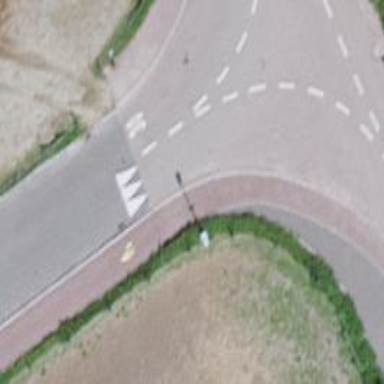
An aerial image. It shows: Unmarked road crossing.